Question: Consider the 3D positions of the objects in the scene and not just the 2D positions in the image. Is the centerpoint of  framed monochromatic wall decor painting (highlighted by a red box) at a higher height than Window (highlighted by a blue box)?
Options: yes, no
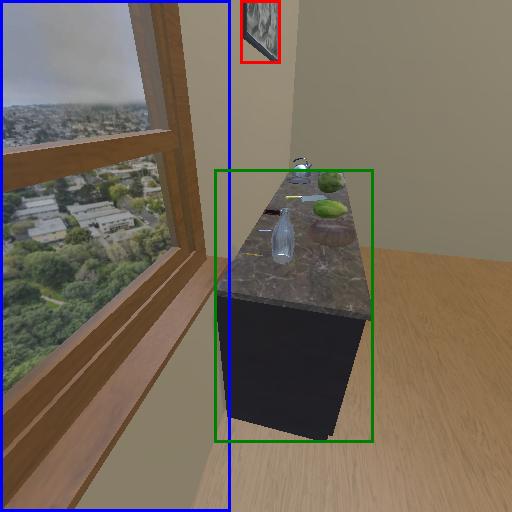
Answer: yes